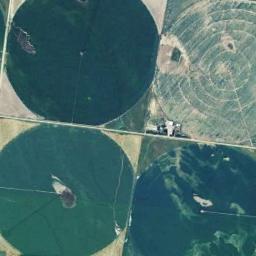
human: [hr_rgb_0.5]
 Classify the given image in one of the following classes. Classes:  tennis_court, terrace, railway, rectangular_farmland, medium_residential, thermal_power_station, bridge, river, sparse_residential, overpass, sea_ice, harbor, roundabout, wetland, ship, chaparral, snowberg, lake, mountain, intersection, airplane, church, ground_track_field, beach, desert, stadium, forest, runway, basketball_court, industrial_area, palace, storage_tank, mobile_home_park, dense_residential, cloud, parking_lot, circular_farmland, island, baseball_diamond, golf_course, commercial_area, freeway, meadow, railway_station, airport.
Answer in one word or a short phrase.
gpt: circular_farmland